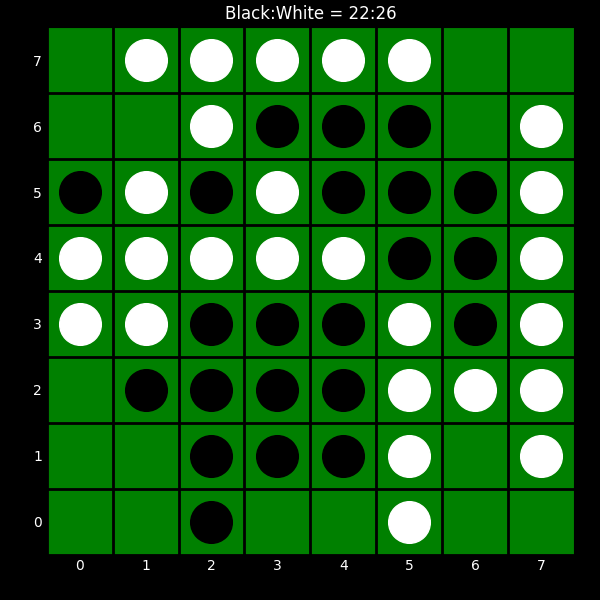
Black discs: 22
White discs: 26